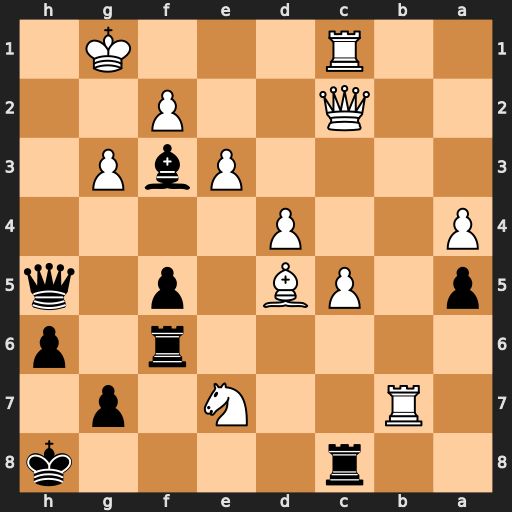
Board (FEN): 2r4k/1R2N1p1/5r1p/p1PB1p1q/P2P4/4PbP1/2Q2P2/2R3K1
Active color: b
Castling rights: -
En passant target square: -
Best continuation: Qh1#